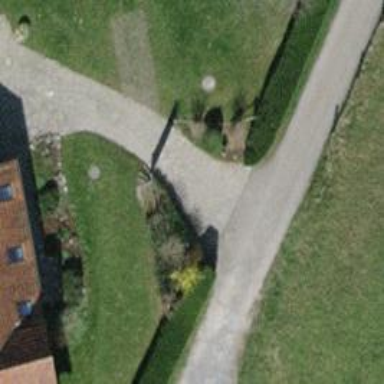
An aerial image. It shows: Gate.